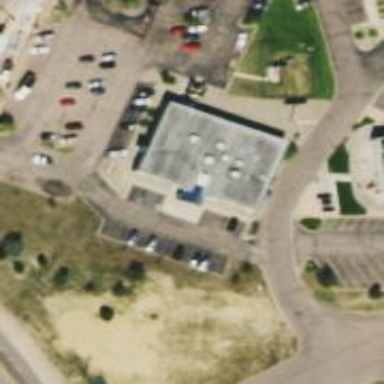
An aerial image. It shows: Veterinary facility.